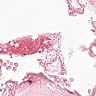
Metastatic tissue present: no